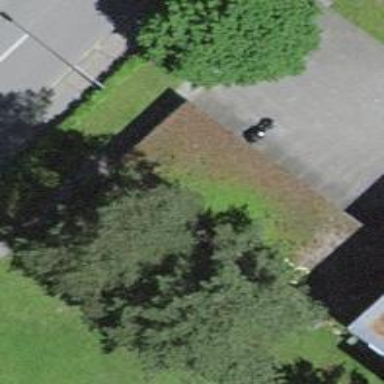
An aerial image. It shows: Garage building.